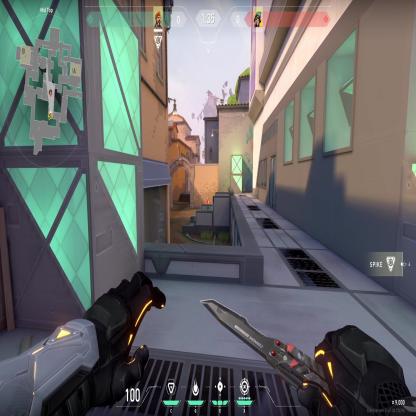
Label: enemy